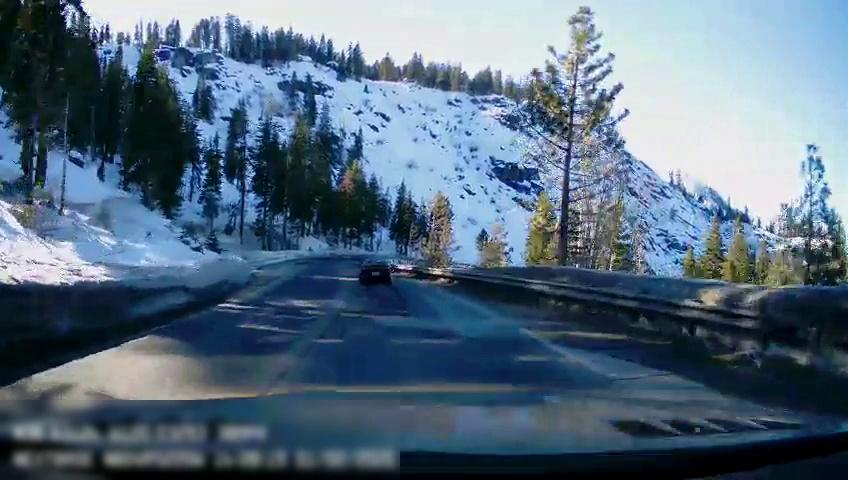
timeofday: Day
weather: Sunny
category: Drivable Space
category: Vehicles | Car
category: Lanes | Opposite Lane
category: Lanes | Current Lane
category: Lanes | Opposite Lane
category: Lanes | Current Lane